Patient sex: F
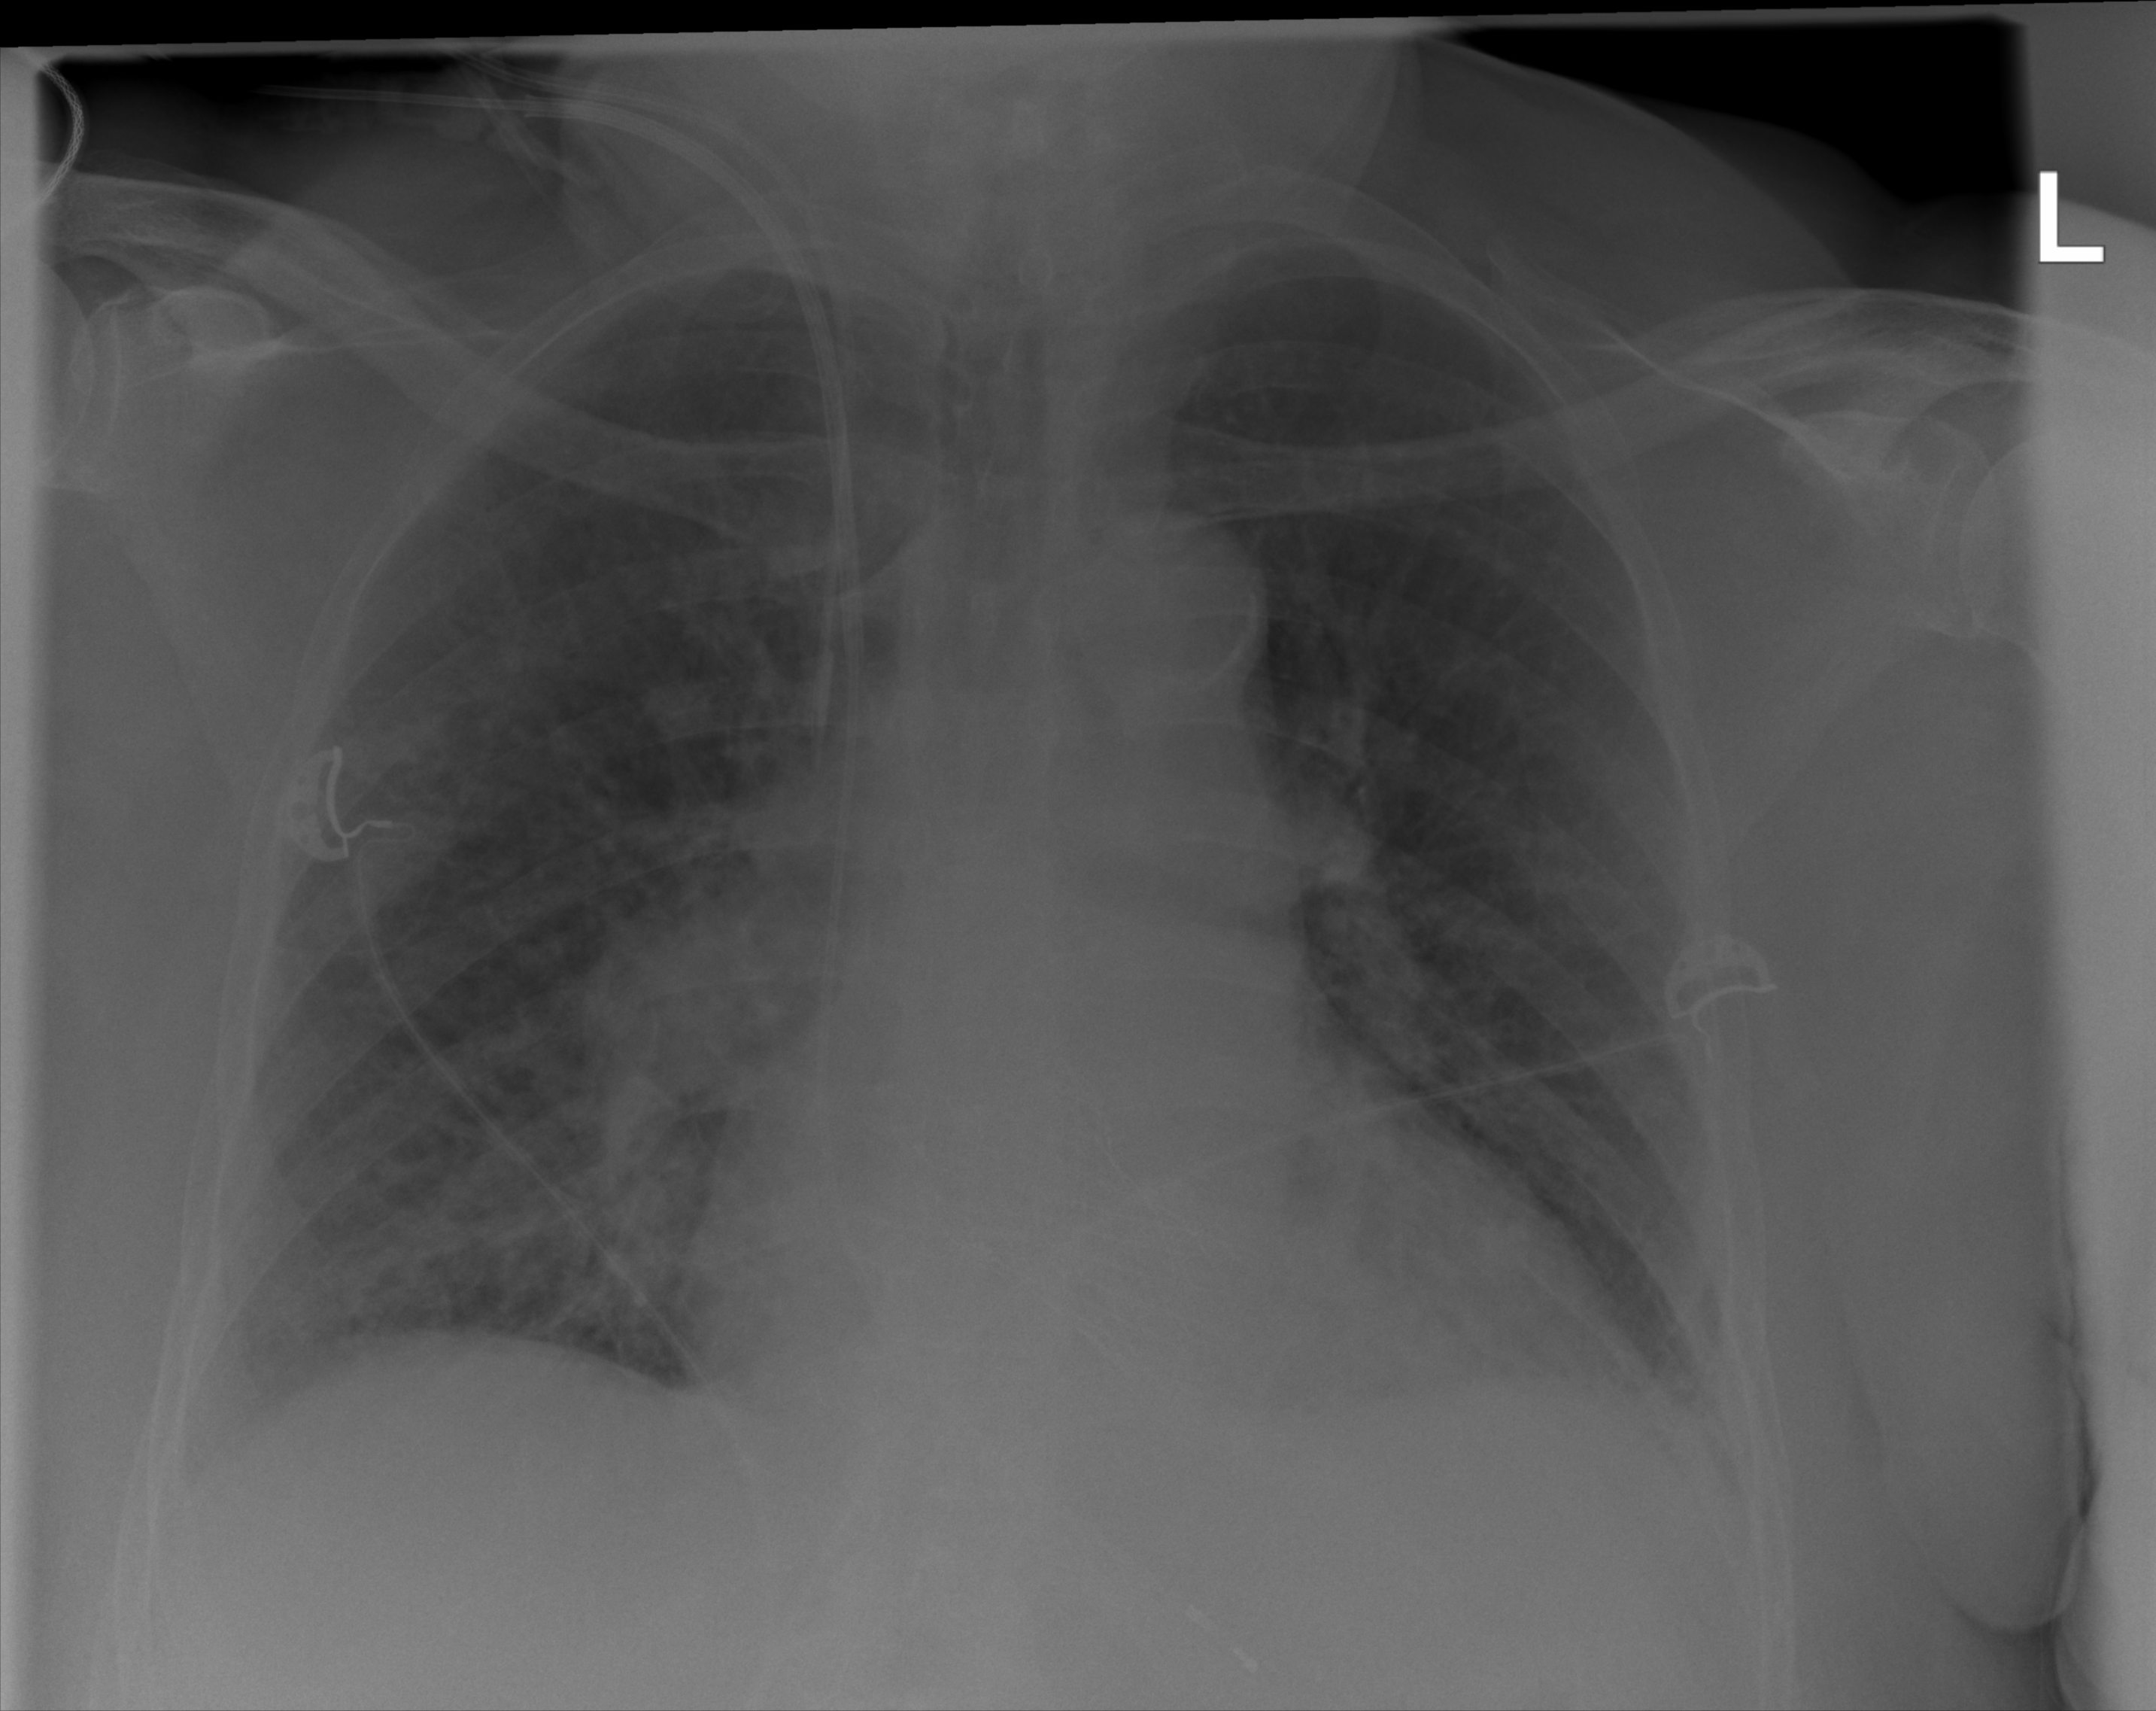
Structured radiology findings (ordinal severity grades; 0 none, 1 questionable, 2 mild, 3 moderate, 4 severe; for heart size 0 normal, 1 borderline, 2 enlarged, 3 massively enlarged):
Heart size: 2
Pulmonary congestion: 2
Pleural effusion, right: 2
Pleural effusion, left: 2
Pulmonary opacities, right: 2
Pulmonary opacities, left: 2
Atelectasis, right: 2
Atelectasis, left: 2